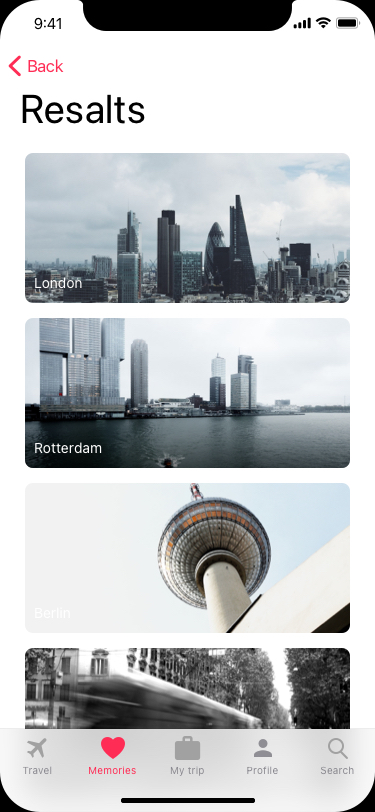
Text in this UI design:
Berlin
Berlin
Rome
Rome
London
Rotterdam
Resalts
Back